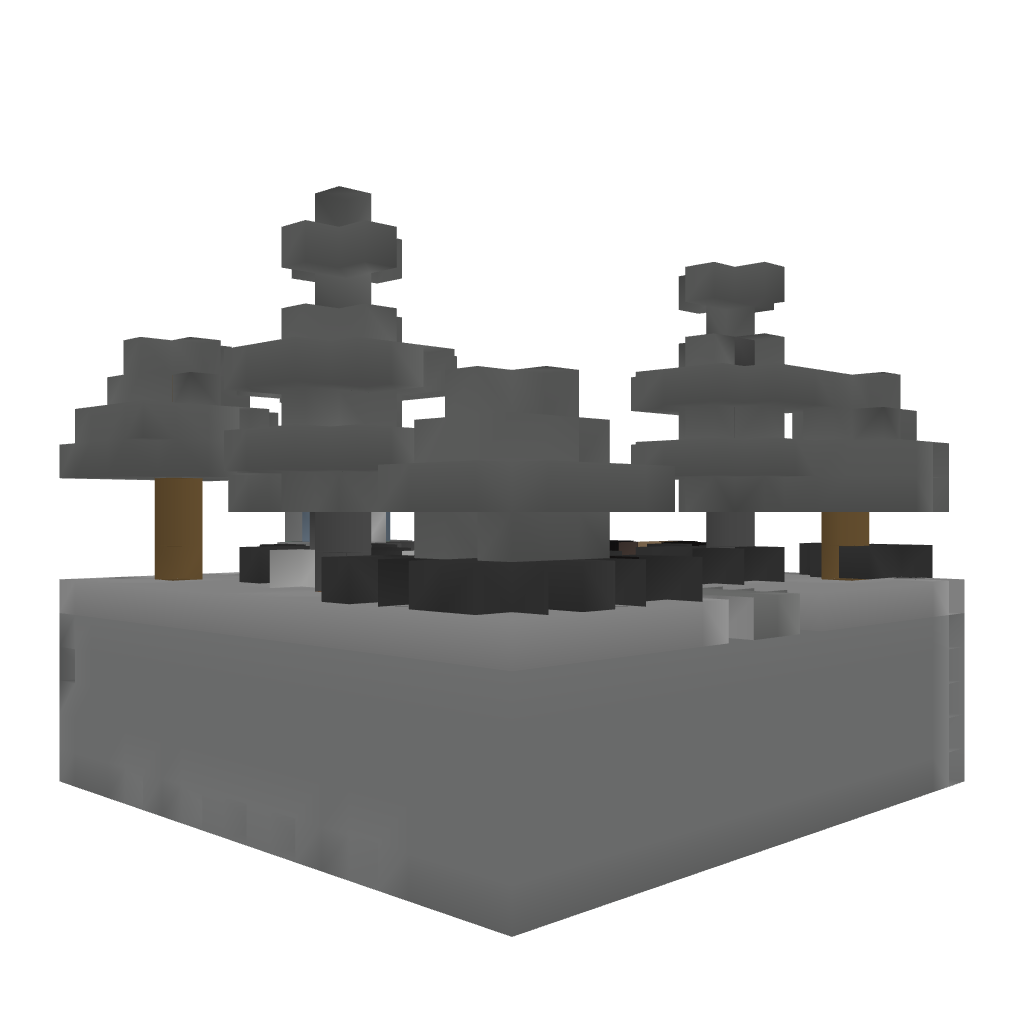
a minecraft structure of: In Memory Of Steve Garden